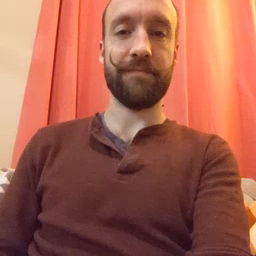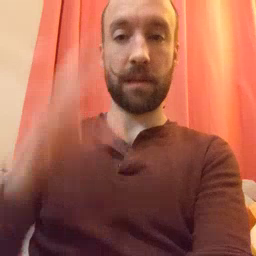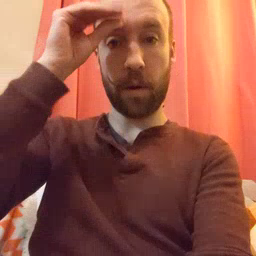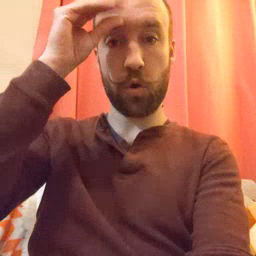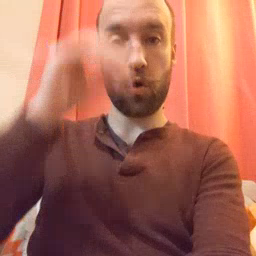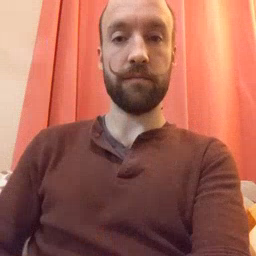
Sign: boy